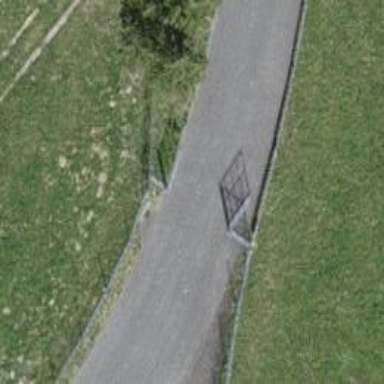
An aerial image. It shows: Lift gate barrier.